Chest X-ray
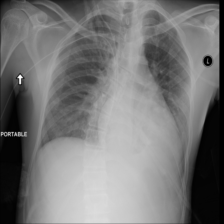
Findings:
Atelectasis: negative
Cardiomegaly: negative
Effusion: negative
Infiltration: negative
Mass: negative
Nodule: negative
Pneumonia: negative
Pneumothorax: negative
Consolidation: negative
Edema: negative
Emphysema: negative
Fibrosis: negative
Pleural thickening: negative
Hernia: negative